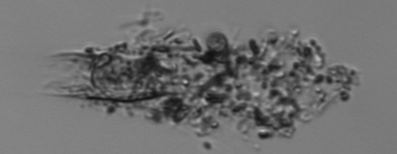
Label: Tintinnidium_mucicola